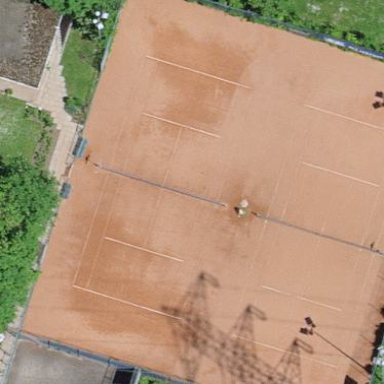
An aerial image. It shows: Clay tennis court in leisure land pitch.